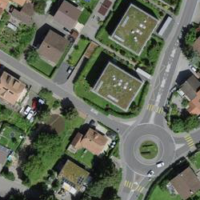
EUNIS habitat code: 54
Species observed at this site:
Neottia nidus-avis
Platanthera bifolia
Crepis pyrenaica